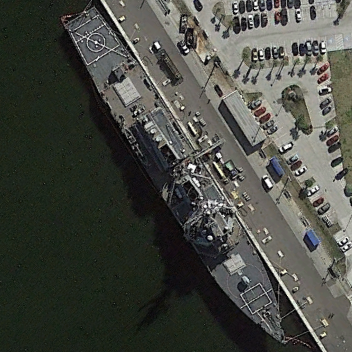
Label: Arleigh_Burke-class_destroyer